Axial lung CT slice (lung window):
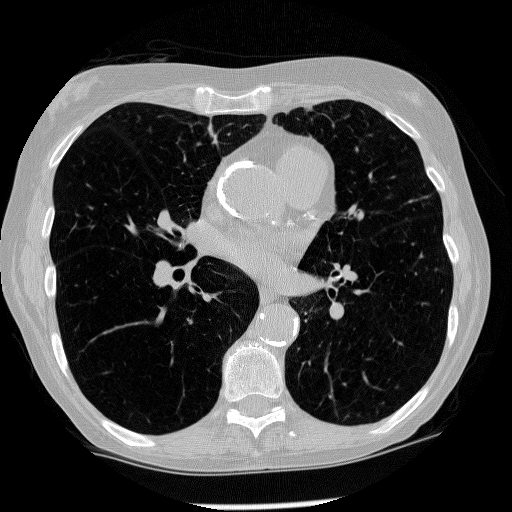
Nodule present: no